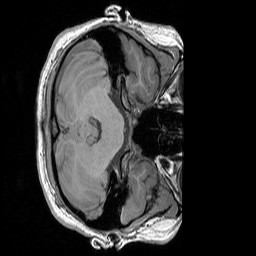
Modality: T1w
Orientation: axial
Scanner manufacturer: siemens
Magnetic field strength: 3 T
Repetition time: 1.83 s
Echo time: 0.00303 s